Interaction volume radius: 5 \u00c5
Interaction volume height: 15 \u00c5
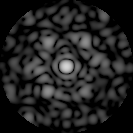
Disorder parameter: 0.6057